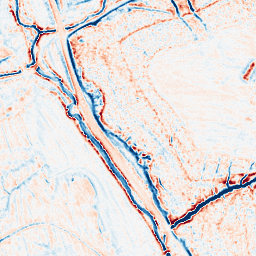
Category: edge_preserving
Decomposition family: anisotropic_diffusion
Decomposition parameters: iterations: 20
kappa: 30
gamma: 0.1
Upsampling method: bilinear
Upsampling parameters: scale: 2
Upsampling scale: 2